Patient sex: F
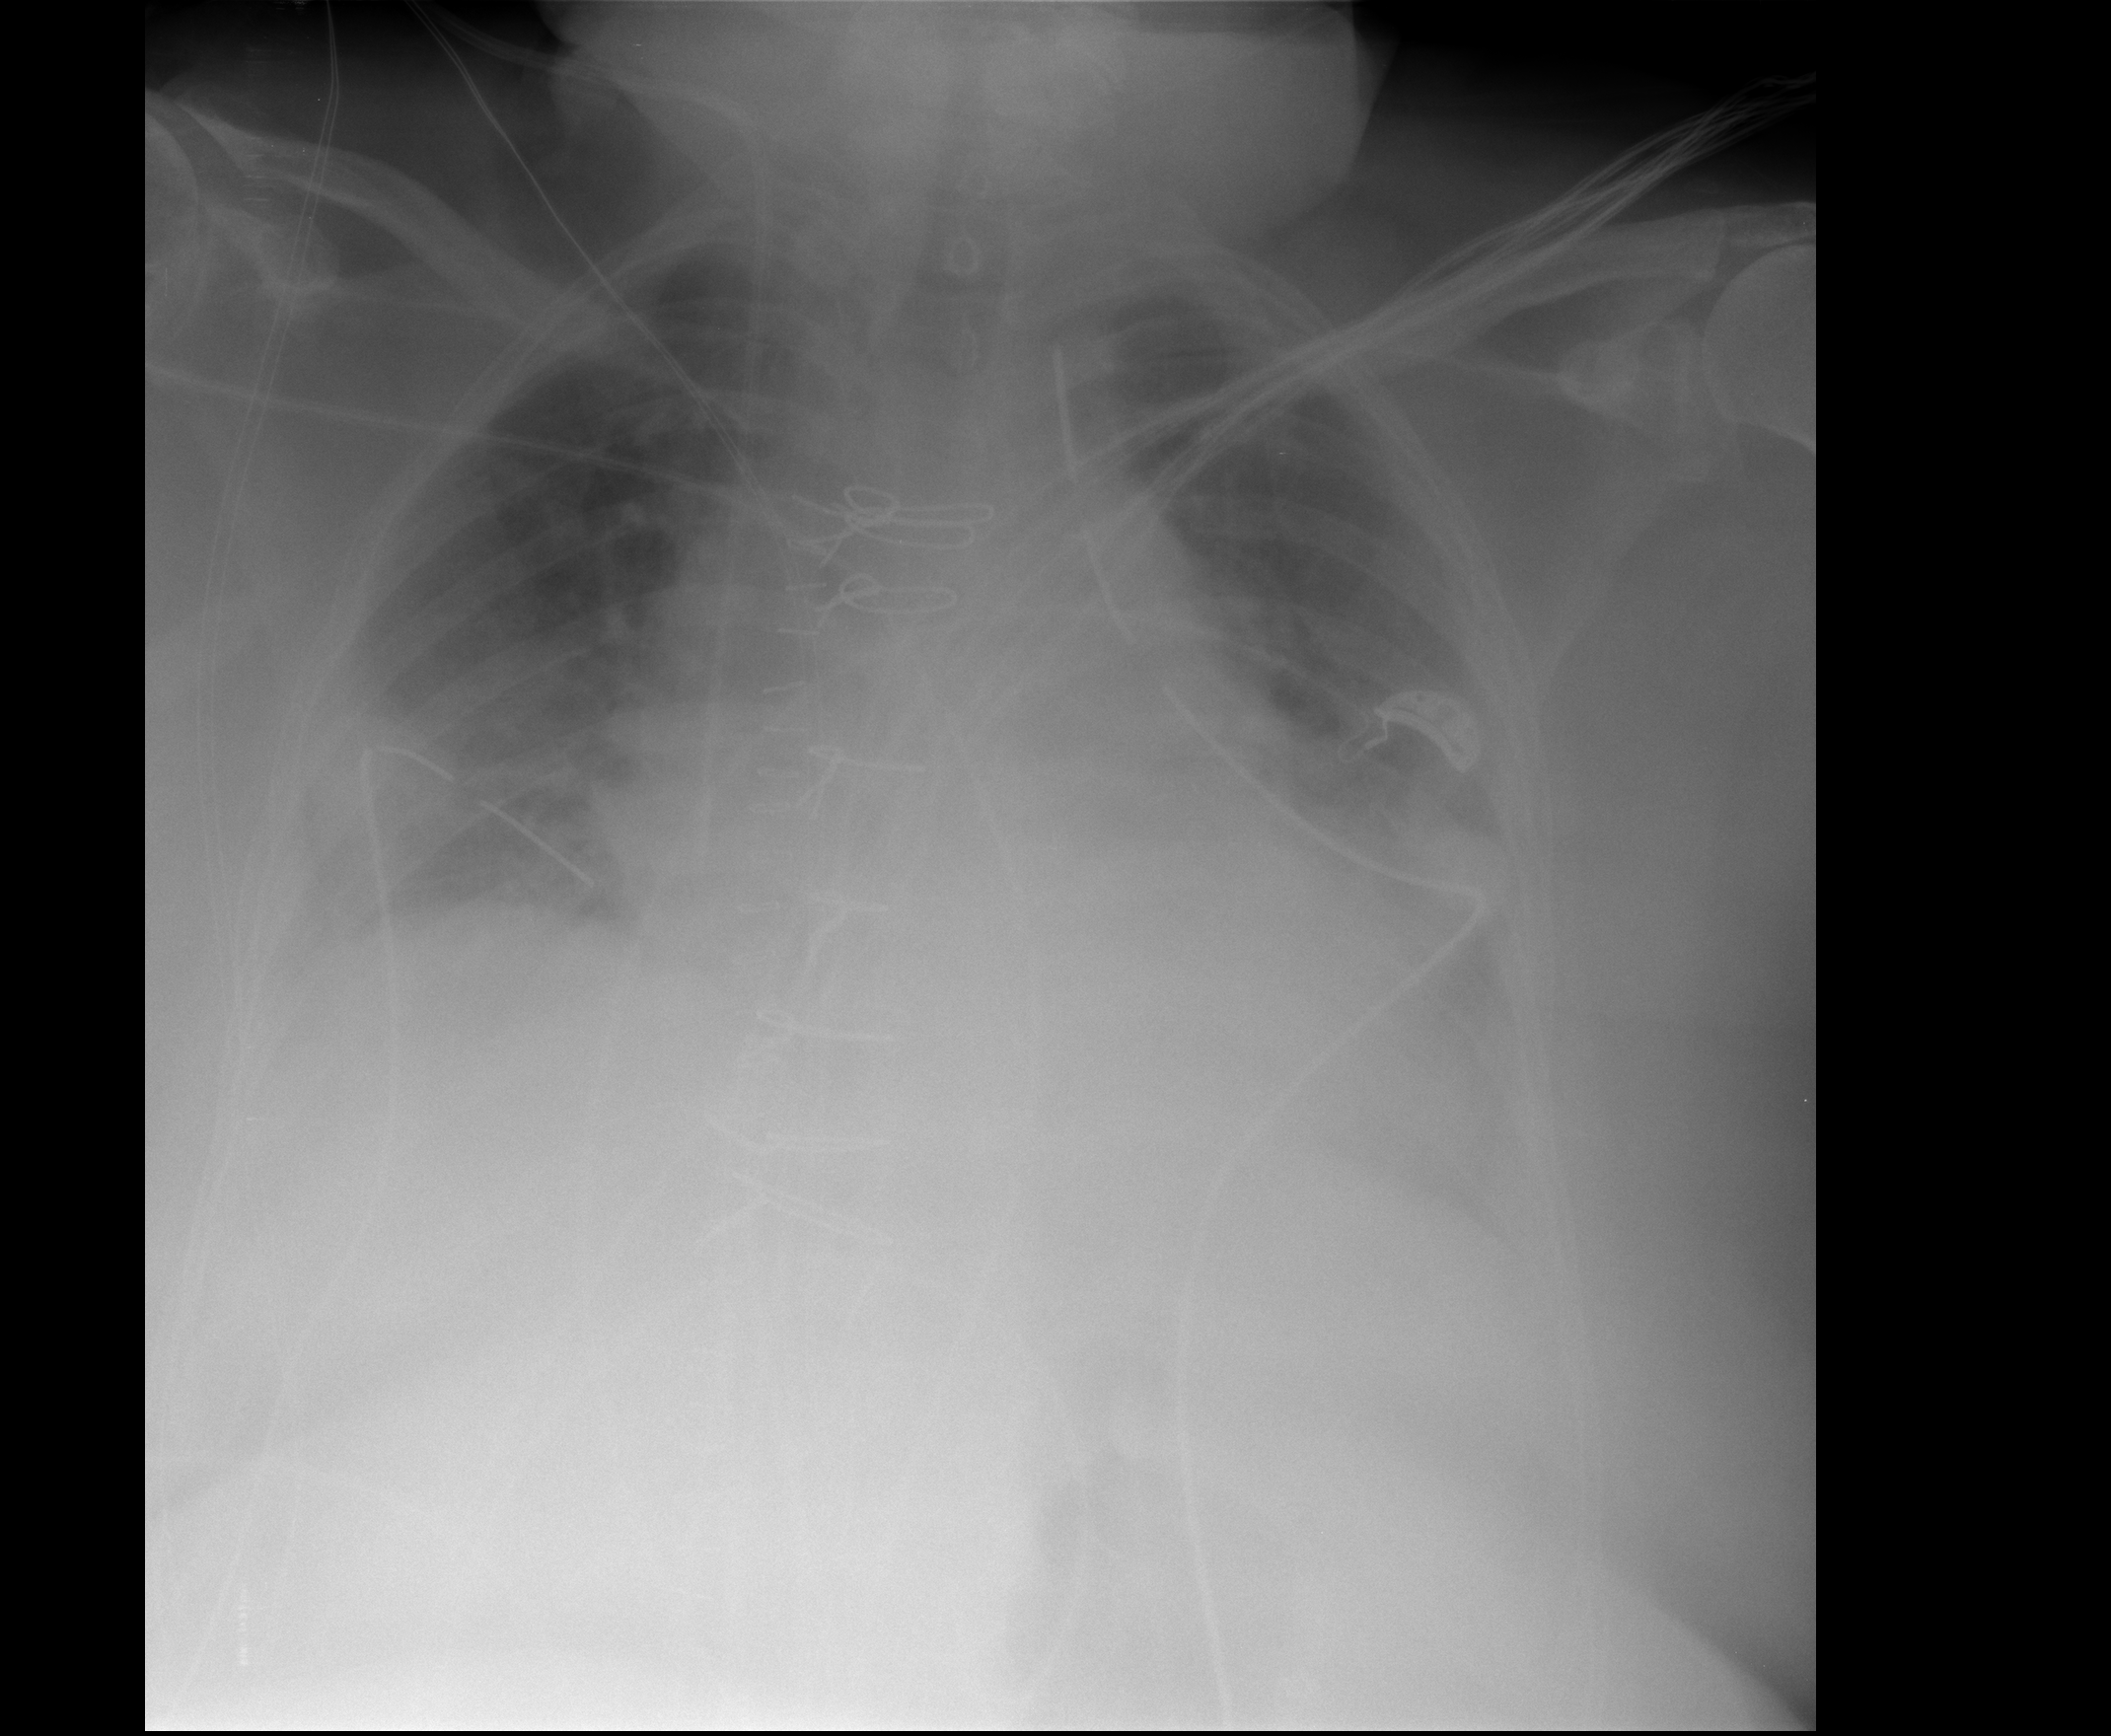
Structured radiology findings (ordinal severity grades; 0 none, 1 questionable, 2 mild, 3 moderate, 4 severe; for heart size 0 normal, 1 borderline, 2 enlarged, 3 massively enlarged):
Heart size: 1
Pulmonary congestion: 2
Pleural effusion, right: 0
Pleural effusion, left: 2
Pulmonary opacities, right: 0
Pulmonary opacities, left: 0
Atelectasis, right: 2
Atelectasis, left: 2